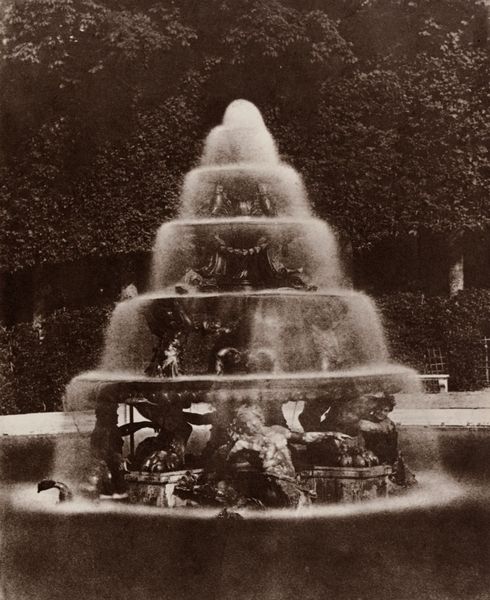
Titel: Brunnen der Pyramide von Girardon
Künstler: Robert Louis Stevenson
Schlagwörter: baum, wasser, bäume, teich, frankreich, marmor, schwarz, weiss, park, weg, architektur, busch, figur, pflanze, brunnen, engel, garten, springbrunnen, sommer, hecke, bank, sepia, figuren, bench, print, stufen, foto, fotografie, photographie, palast, becken, nixe, kranz, mythologie, bänke, schnitzerei, photo, fisch, skulpturen, zeus, stone, nymphe, water, trees, fontäne, bushes, garden, monarchie, etagere, statue, kaskaden, grotesk, wet, fische, groteske, versailles, fountain, wasserspiel, kaskade, löwenfuß, fotografien, neptun, outdoor, wassermann, brunnenfiguren, poseidon, triton, tritonen, spray, falls, hedfes, n jb, old piece of junk